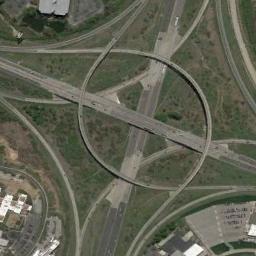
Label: overpass